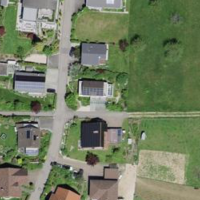
EUNIS habitat code: 25
Species observed at this site:
Corylus avellana